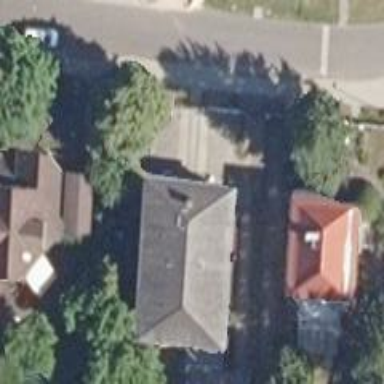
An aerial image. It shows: Kindergarten.